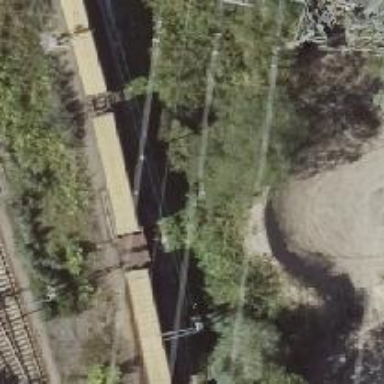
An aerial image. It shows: Railway switch.